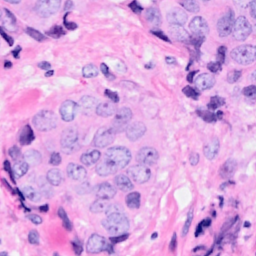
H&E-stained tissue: Breast